Question: I am trying to make this layout....

I have everything pretty much laid out but the different boxes are dropping down when I resize the browser window. I want them to stay where they are and scale.
I am trying to get it to work using display:inline-block.
'''
<body>
<header>header</header>
<article>
<div class="col_left">
<div class="col_left_top margin_18bot">img</div>
<div class="col_left_bot">box1</div>
<div class="col_left_bot margin_18left_18bot">box2</div>
</div>
<div class="col_right margin_18left_18bot">box3</div>
</article>
'''
'''
html {
-webkit-box-sizing: border-box;
-moz-box-sizing: border-box;
box-sizing: border-box;
}
*, *:before, *:after {
-webkit-box-sizing: inherit;
-moz-box-sizing: inherit;
box-sizing: inherit;
}
.margin_18left_18bot {
margin: 0px 0px 18px 18px;
}
.margin_18bot {
margin: 0px 0px 18px 0px;
}
body {
max-width: 1080px;
min-width: 850px;
margin: auto;
}
header {
background-color: brown;
height: 153px;
}
article {
padding: 18px;
}
.col_left {
float: left;
width: 66.3%;
max-width: 690px;
}
.col_left_top {
width: 100%;
height: 600px;
max-height: 600px;
max-width: 690px;
background-color: aqua;
}
.col_left_bot {
display: inline-block;
vertical-align: top;
width: 48.697912%;
background-color: aquamarine;
min-height: 300px;
max-width: 336px;
}
.col_right {
display: inline-block;
width: 32.1854%;
background-color: red;
height: 1070px;
max-width: 336px;
}
'''
Here is a <URL>.... *fixed fiddle wasnt showing properly before
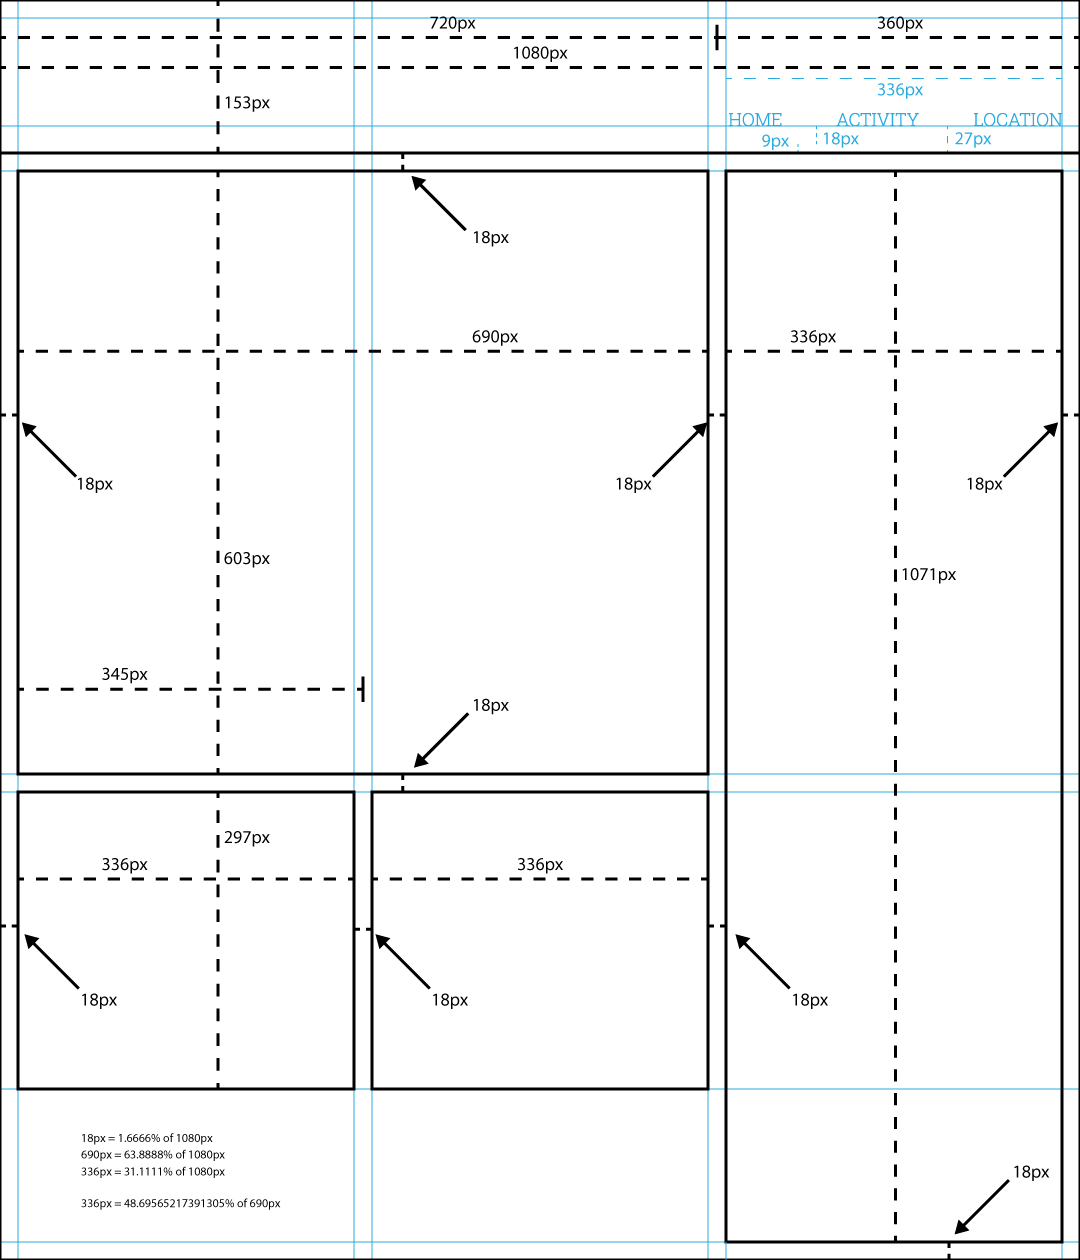
Answer: The problem you're having is because you are setting their 'width' in percent yet you define those margins in 'px' which will eventually won't have a total of 'width' of '100%' when you scale down.
To fix this, you have to do the following:
'''
.col_left {
float: left;
width: 66.3%;
max-width: 690px;
}
.col_right {
display: inline-block;
width: 32.1854%;
background-color: red;
height: 1070px;
max-width: 336px;
}
'''
'''
.col_left {
float: left;
width: calc(67% - 9px);
max-width: 690px;
}
.col_right {
display: inline-block;
width: calc(33% - 9px);
background-color: red;
height: 1070px;
max-width: 336px;
}
'''
The reason I use :
'''
calc(33% - 9px); and width: calc(67% - 9px);
'''
is because the 'margin-left' is '18px' so we have to divide it by two.
Also when doing an 'inline-block' take note that if you format your structure like below, you will have a space between them because of the newline:
'''
<div class="col_left_bot">box1</div>
<div class="col_left_bot margin_18left_18bot">box2</div>
'''
To fix that, get rid of the newline. It will get ugly, but it will do the trick
'''
<div class="col_left_bot">box1</div><div class="col_left_bot margin_18left_18bot">box2</div>
'''
to give further explanation regarding the issue on 'percentage' with a margin set as 'px'
Let's say you have '100px' container and '49%' width on 2 elements with '2px' margin.
Let's compute :
'''
100 * .49 x 2 + 2 = 100 // correct for this scale
'''
But what if the container scales down to 50px?
Computation :
'''
50 * .49 x 2 + 2 = 51 // it doesn't total to 50px
'''
Which is why your other elements go down when the container scales down.
<URL>